Question: I'm new to Selenium and have a problem to find an element by XPath. I was trying to handle this issue but spent too much time on it and it still doesn't work.
I'm trying to automate file downloading from <URL> site.
I'm searching for the element which contain version name and afterwards I need to click the download icon accordingly.

I'm writing the following code in order to find element
'''
var element1 = driver.FindElement(By.XPath("//*[@id='versiontable']/div[3]/a[Text()='Firefox 22.0 (Beta 2)']"));
'''
However, it doesn't work, element cannot be found.
And after I need to click a download icon accordingly. I'm not sure how to click element which is relevant for current version of firefox. Any suggestions?
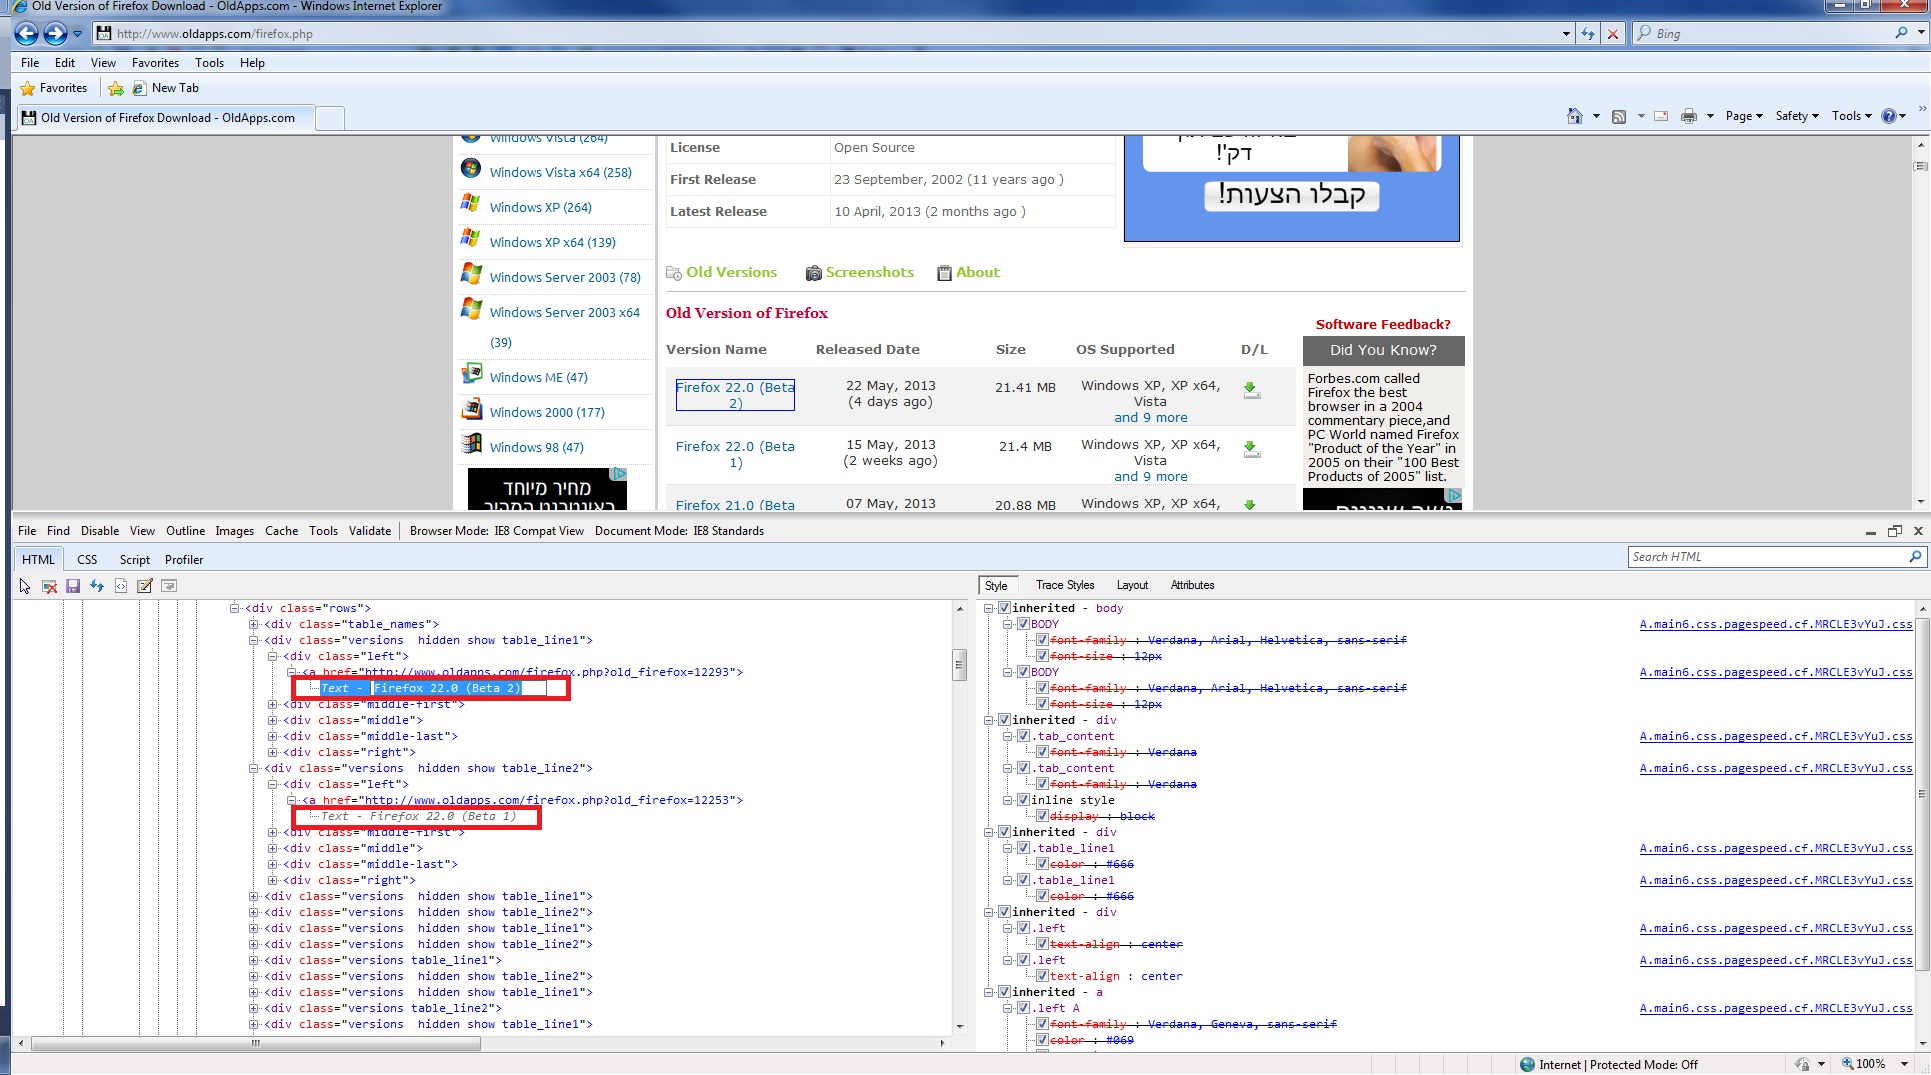
Answer: First of all the xpath function 'text()' has to written in lowercase.
Also the link entry you are looking for is not the third (3) div.
Because the direct download is the link in the div with class="right".
Please try this:
'''
"//div[div/a[text()='Firefox 22.0 (Beta 2)']]/div[@class='right']/a"
'''